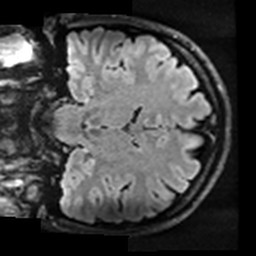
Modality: T2w
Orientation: coronal
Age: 24
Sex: female
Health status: healthy
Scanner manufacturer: ge
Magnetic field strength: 3 T
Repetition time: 12 s
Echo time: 0.09318 s